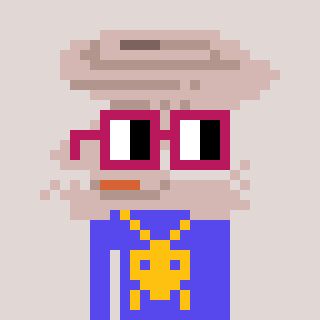
a pixel art character with square dark red glasses, a tornado-shaped head and a computerblue-colored body on a warm background